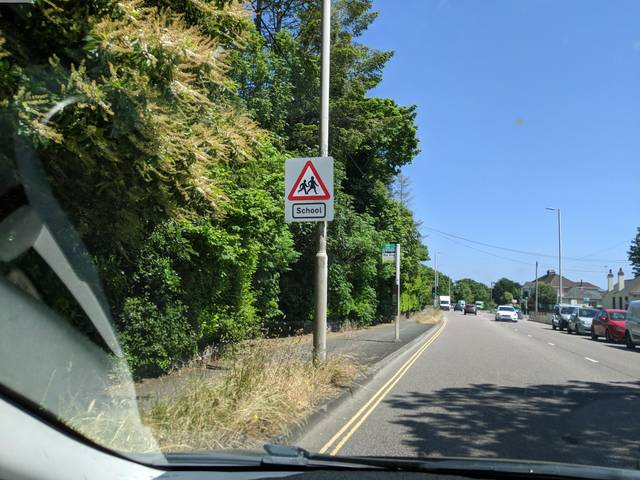
Region: United Kingdom
Coordinates: 50.407, -4.128